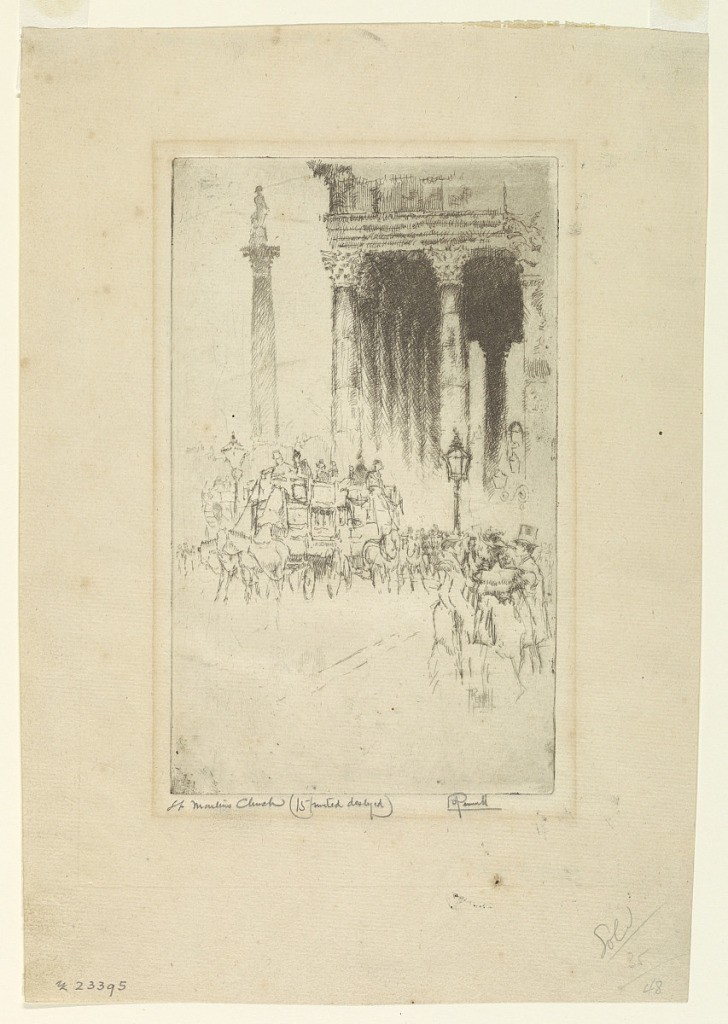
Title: Saint Martin's
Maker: Joseph Pennell, American, active England, 1857–1926
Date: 1887
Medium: Etching in black ink on paper
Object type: Print
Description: Church portico with horse-drawn vehicles passing nearby. In the distance, the Nelson Monument in Trafalgar Square, London.